Question: I have a tab bar controller with three tabs that I set programmatically. The two first ones are just 'UIViewController' but the third one is an 'UISplitViewController' that I get from another storyboard. Everything works great but when I'm on portrait mode and show the master view, this one is showed on top of the tab bar. I would like keep showing the full tab bar.

This also generate problems when trying to show an 'UIAlertController' from an item bar button in the master view (this button doesn't exist in the image) as the popover is showed behind the master view.
Does anyone know how can I workaround this?
The way I set them programmatically is this (in case it may help):
'''
UIViewController *view1 = [[UIStoryboard storyboardWithName:@"Main" bundle:nil] instantiateViewControllerWithIdentifier:@"FirstView"];
UIViewController *view2 = [[UIStoryboard storyboardWithName:@"Main" bundle:nil] instantiateViewControllerWithIdentifier:@"SecondView"];
UIViewController *view3 = [[UIStoryboard storyboardWithName:@"StoryboardSplit" bundle:nil] instantiateViewControllerWithIdentifier:@"MySplitView"];
UISplitViewController *splitViewController = (UISplitViewController *)view3;
UINavigationController *navigationController = [splitViewController.viewControllers lastObject];
navigationController.topViewController.navigationItem.leftBarButtonItem = splitViewController.displayModeButtonItem;
splitViewController.delegate = self;
NSMutableArray *tabViewControllers = [[NSMutableArray alloc] init];
[tabViewControllers addObject:view1];
[tabViewControllers addObject:view2];
[tabViewControllers addObject:splitViewController];
[self setViewControllers:tabViewControllers];
view1.tabBarItem =
[[UITabBarItem alloc] initWithTitle:@"view1"
image:[UIImage imageNamed:@"view1"]
tag:1];
view2.tabBarItem =
[[UITabBarItem alloc] initWithTitle:@"view2"
image:[UIImage imageNamed:@"view2"]
tag:2];
view3.tabBarItem =
[[UITabBarItem alloc] initWithTitle:@"view3"
image:[UIImage imageNamed:@"view3"]
tag:3];
'''
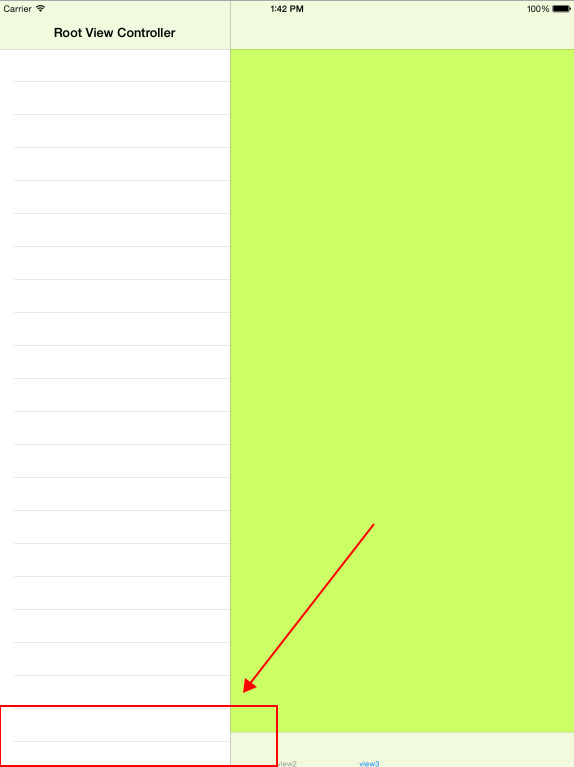
Answer: Try importing QuartzCore, then setting TabBarController.tabBar.layer.zposition = 1. Of course replacing the necessaries like tabBar with the name of your tab bar and so on. This is works in Swift however through your own initiative you can work this into Obj-C